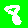
Digit: 8